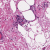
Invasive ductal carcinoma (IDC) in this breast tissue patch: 0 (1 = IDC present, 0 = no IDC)